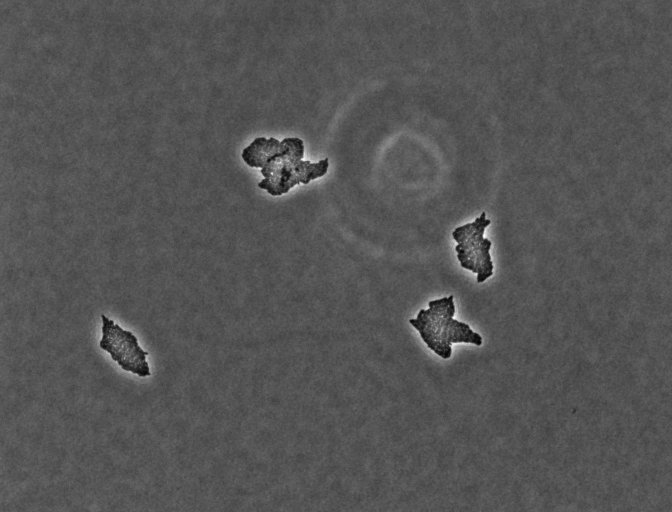
Phase contrast microscopy, 20x objective, 3 h incubation